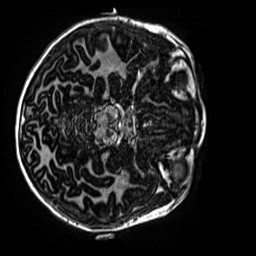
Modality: MP2RAGE
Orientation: axial
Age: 12
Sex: female
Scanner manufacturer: siemens
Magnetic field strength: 3 T
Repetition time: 4 s
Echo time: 0.00299 s